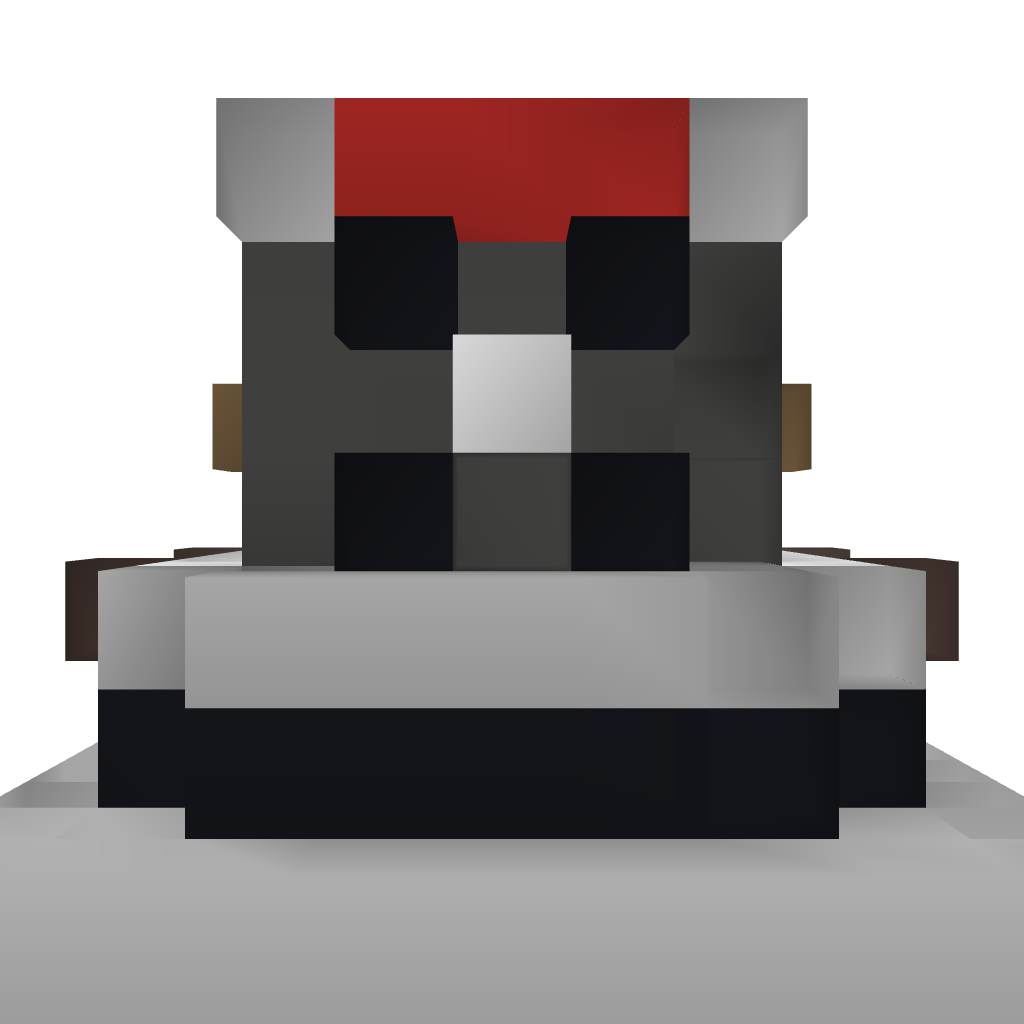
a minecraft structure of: Hovercraft